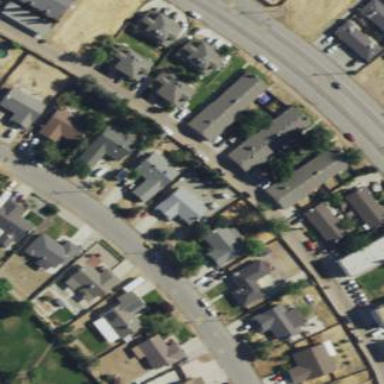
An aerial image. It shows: Residential area with high-density housing.